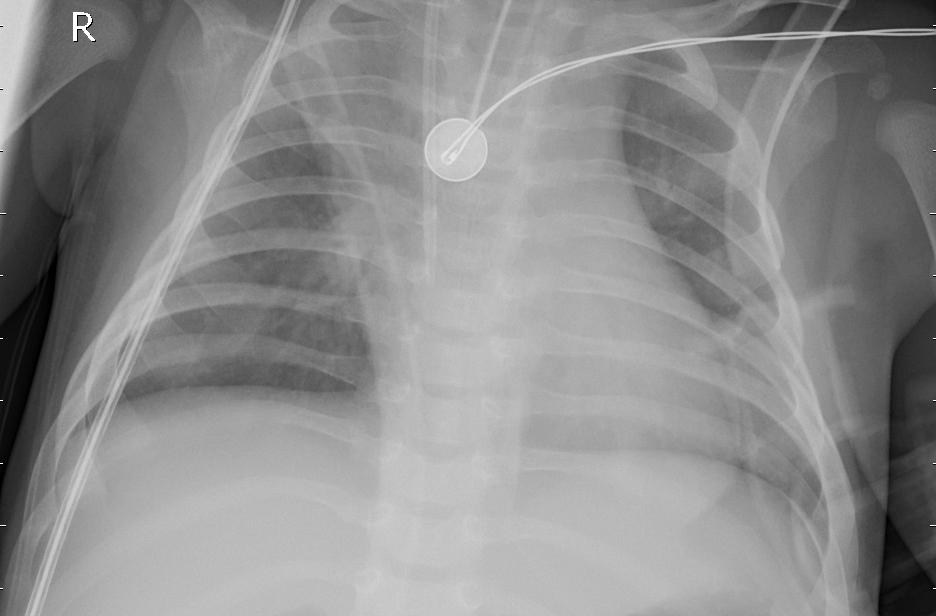
Diagnosis: PNEUMONIA